Current action and preconditions to check: trajectory_clear

Your task: For each precondition in the list above, predict whether it will hold at this action.

Consider the current scene as observed from the mobile robot's camera, and analyze the predicted future states of all dynamic agents (e.g., people, animals, vehicles, or any moving entities) within the NEXT SECOND.

IMPORTANT: Only answer "very likely" if you are absolutely certain—based on strong, clear evidence—that a dynamic agent will violate the precondition in the predicted future state. Do NOT answer "very likely" for unlikely, ambiguous, or low-probability risks.

Ask yourself for each precondition: Is there a high probability, with clear and convincing evidence, that the predicted future states of any dynamic agent will interfere with the predicted future state of the currently executing action within the NEXT SECOND, causing that precondition to fail?

Assess the risk level based on these predictions. Use "likely" or "very likely" if motions create a clear risk of interference.

Use "neutral" or "improbable" if agents are nearby but their predicted paths are clearly diverging or non-conflicting.

Failure Risk Categories: "very improbable", "improbable", "neutral", "likely", "very likely"

Answer Format: Output ONLY the probability_of_failure value from these categories: "very improbable", "improbable", "neutral", "likely", "very likely"

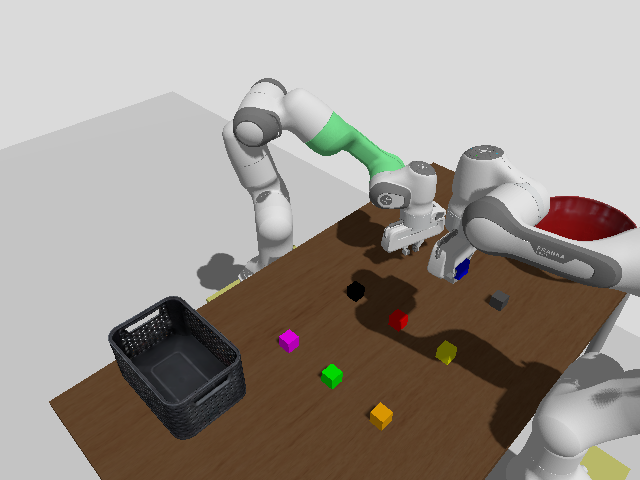

Answer: very improbable